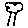
Label: tree